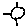
Label: sun